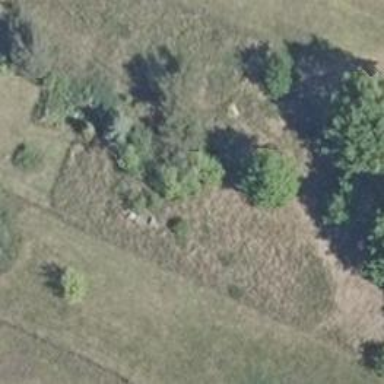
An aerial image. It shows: Single tag "natural: tree."